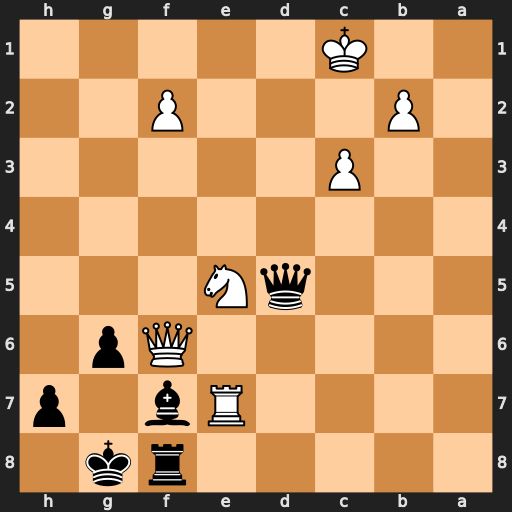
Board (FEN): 5rk1/4Rb1p/5Qp1/3qN3/8/2P5/1P3P2/2K5
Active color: b
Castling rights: -
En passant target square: -
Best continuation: Qh1+ Kd2 Qh6+ Kc2 Bb3+ Kxb3 Rxf6